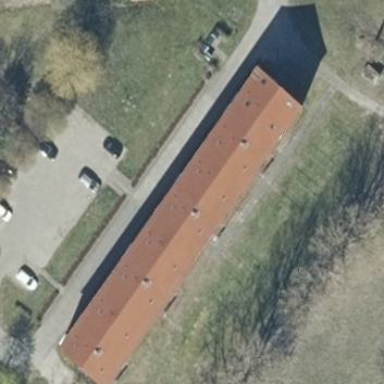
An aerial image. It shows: Building with gabled roof oriented along its structure. The roof is striking red color.